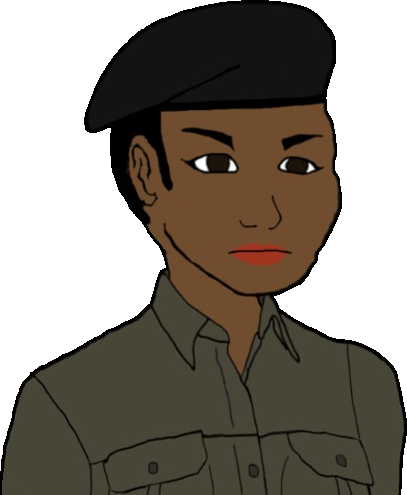
Label: 5_Doomer_Girl